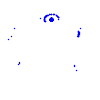
Particle: kaon